Question: I'm getting crazy about a really weird issue.
This is my source:
'''
function load_search_value($meta_query_array) {
var_dump($meta_query_array);
foreach($meta_query_array as &$query) {
// change compare operator to BETWEEN
$query['compare'] = 'BETWEEN';
}
var_dump($meta_query_array);
return $meta_query_array;
}
'''
This is the output from the both calls to 'var_dump()' from the above code:

Has anybody an idea what I'm missing?
What the hell can cause the relation operator to change from 'AND' to 'BND' in the given sourcecode? Am I using the reference operator in a wrong way causing unexpected behaviour?
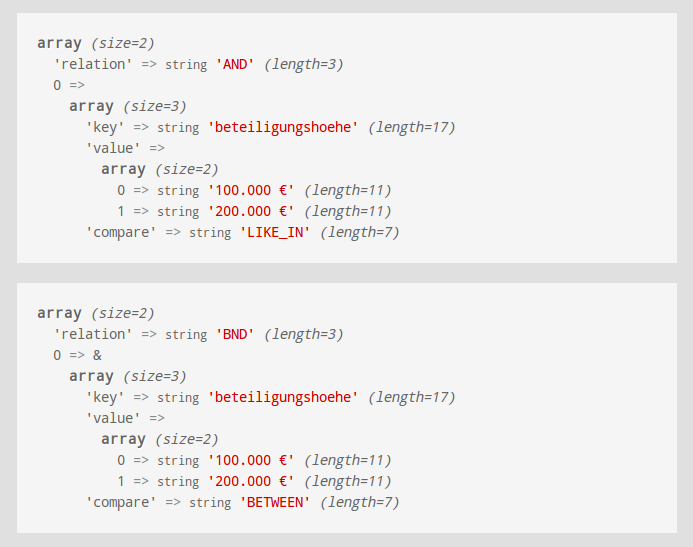
Answer: You should change
'''
foreach($meta_query_array as &$query) {
// change compare operator to BETWEEN
$query['compare'] = 'BETWEEN';
}
'''
with
'''
foreach($meta_query_array as $k => &$query) {
if(is_numeric($k)) {
// change compare operator to BETWEEN
$query['compare'] = 'BETWEEN';
}
}
'''
this is because for the first iteration '$k == 'relation'' and '$query == 'AND'', in this case '$query['compare']' converts to '$query[0]' and the result is that you are changing a letter in the string instead of a value in an array.